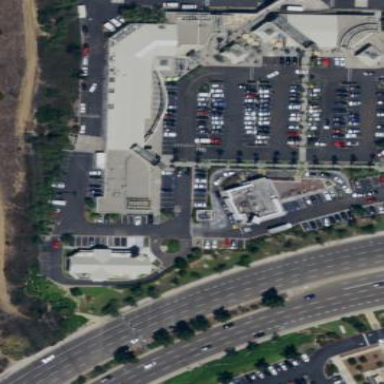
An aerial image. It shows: Commercial building.